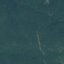
Land use / land cover class: Forest